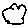
Label: cloud